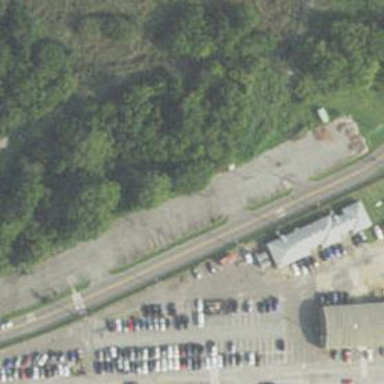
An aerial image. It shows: Parking area with surface.